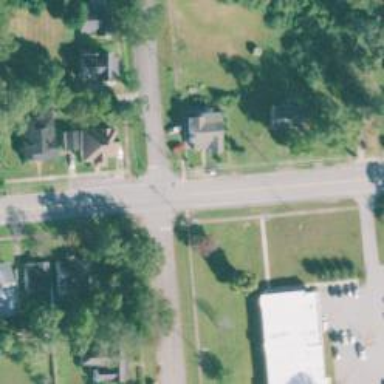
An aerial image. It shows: Unmarked road crossing.